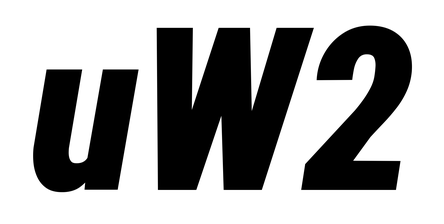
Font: Roboto-Italic_Condensed_Black_Italic